Interaction volume radius: 10 \u00c5
Interaction volume height: 20 \u00c5
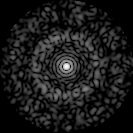
Disorder parameter: 0.8317